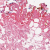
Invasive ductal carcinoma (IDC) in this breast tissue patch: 0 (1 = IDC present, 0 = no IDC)